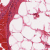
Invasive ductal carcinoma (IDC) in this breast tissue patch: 0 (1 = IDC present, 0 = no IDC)